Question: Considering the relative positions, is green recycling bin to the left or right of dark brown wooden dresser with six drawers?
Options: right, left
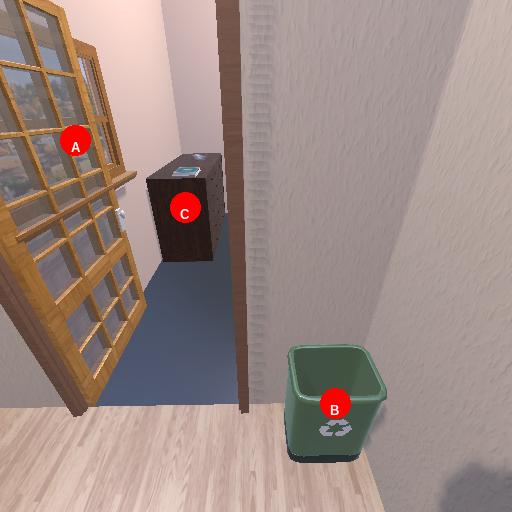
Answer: right